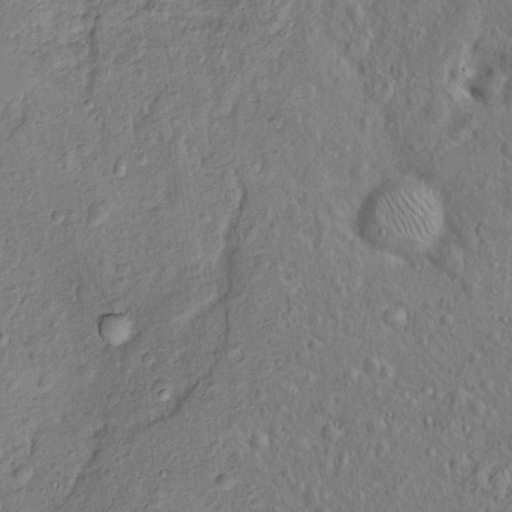
Classes present: Background, Cone